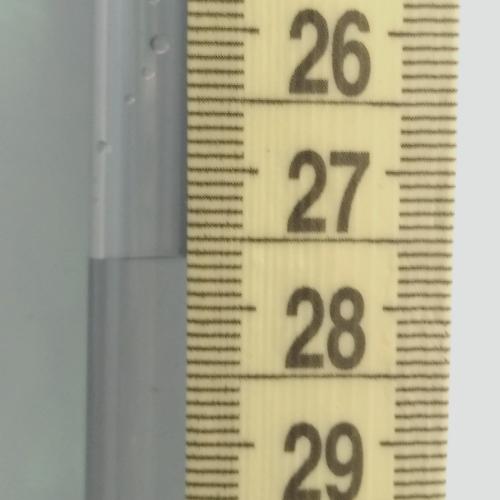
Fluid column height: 27.6 cm